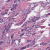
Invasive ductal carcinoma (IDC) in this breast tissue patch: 1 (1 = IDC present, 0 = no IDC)